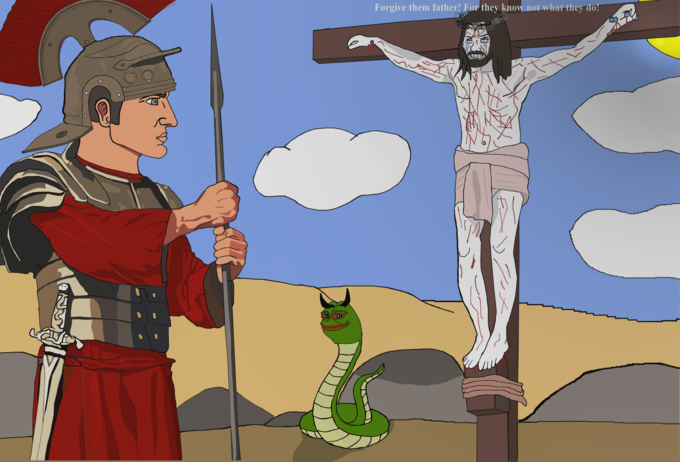
Label: 5_Wojak_with_Background